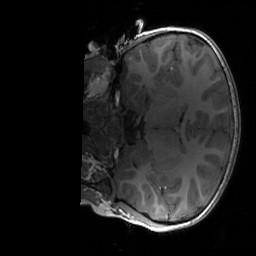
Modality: T1w
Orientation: coronal
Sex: male
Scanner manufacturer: siemens
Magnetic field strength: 3 T
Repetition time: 1.9 s
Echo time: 0.00243 s